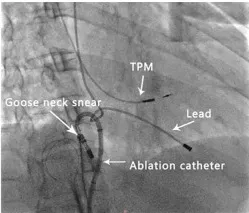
Illustration of the procedure. Serial fluoroscopic images (right anterior oblique) showing. The retrieval of the lead with a loop formed by a catheter, and ,gooseneck snare.
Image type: radiology (x_ray)